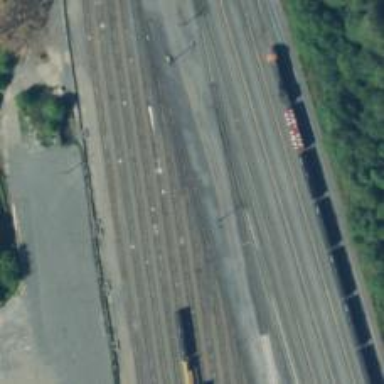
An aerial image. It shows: Railway yard in service.